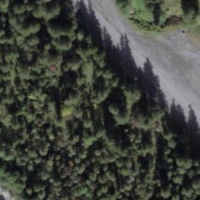
EUNIS habitat code: 43
Species observed at this site:
Plantago media